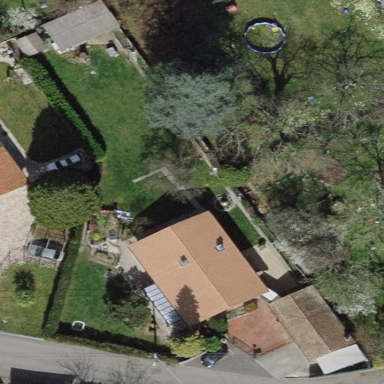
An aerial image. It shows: Garden enclosed by fence.